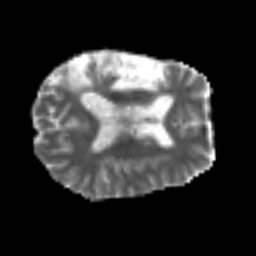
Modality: MD
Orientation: axial
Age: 65
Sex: male
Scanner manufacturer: siemens
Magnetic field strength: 3 T
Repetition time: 6.1 s
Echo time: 0.101 s